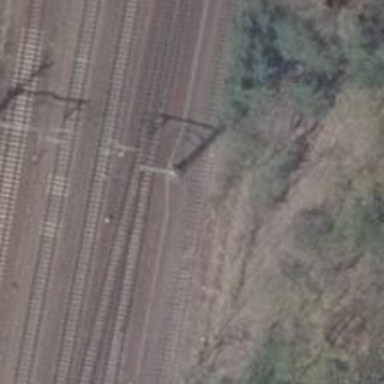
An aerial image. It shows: Railway track with contact lines for electrification.